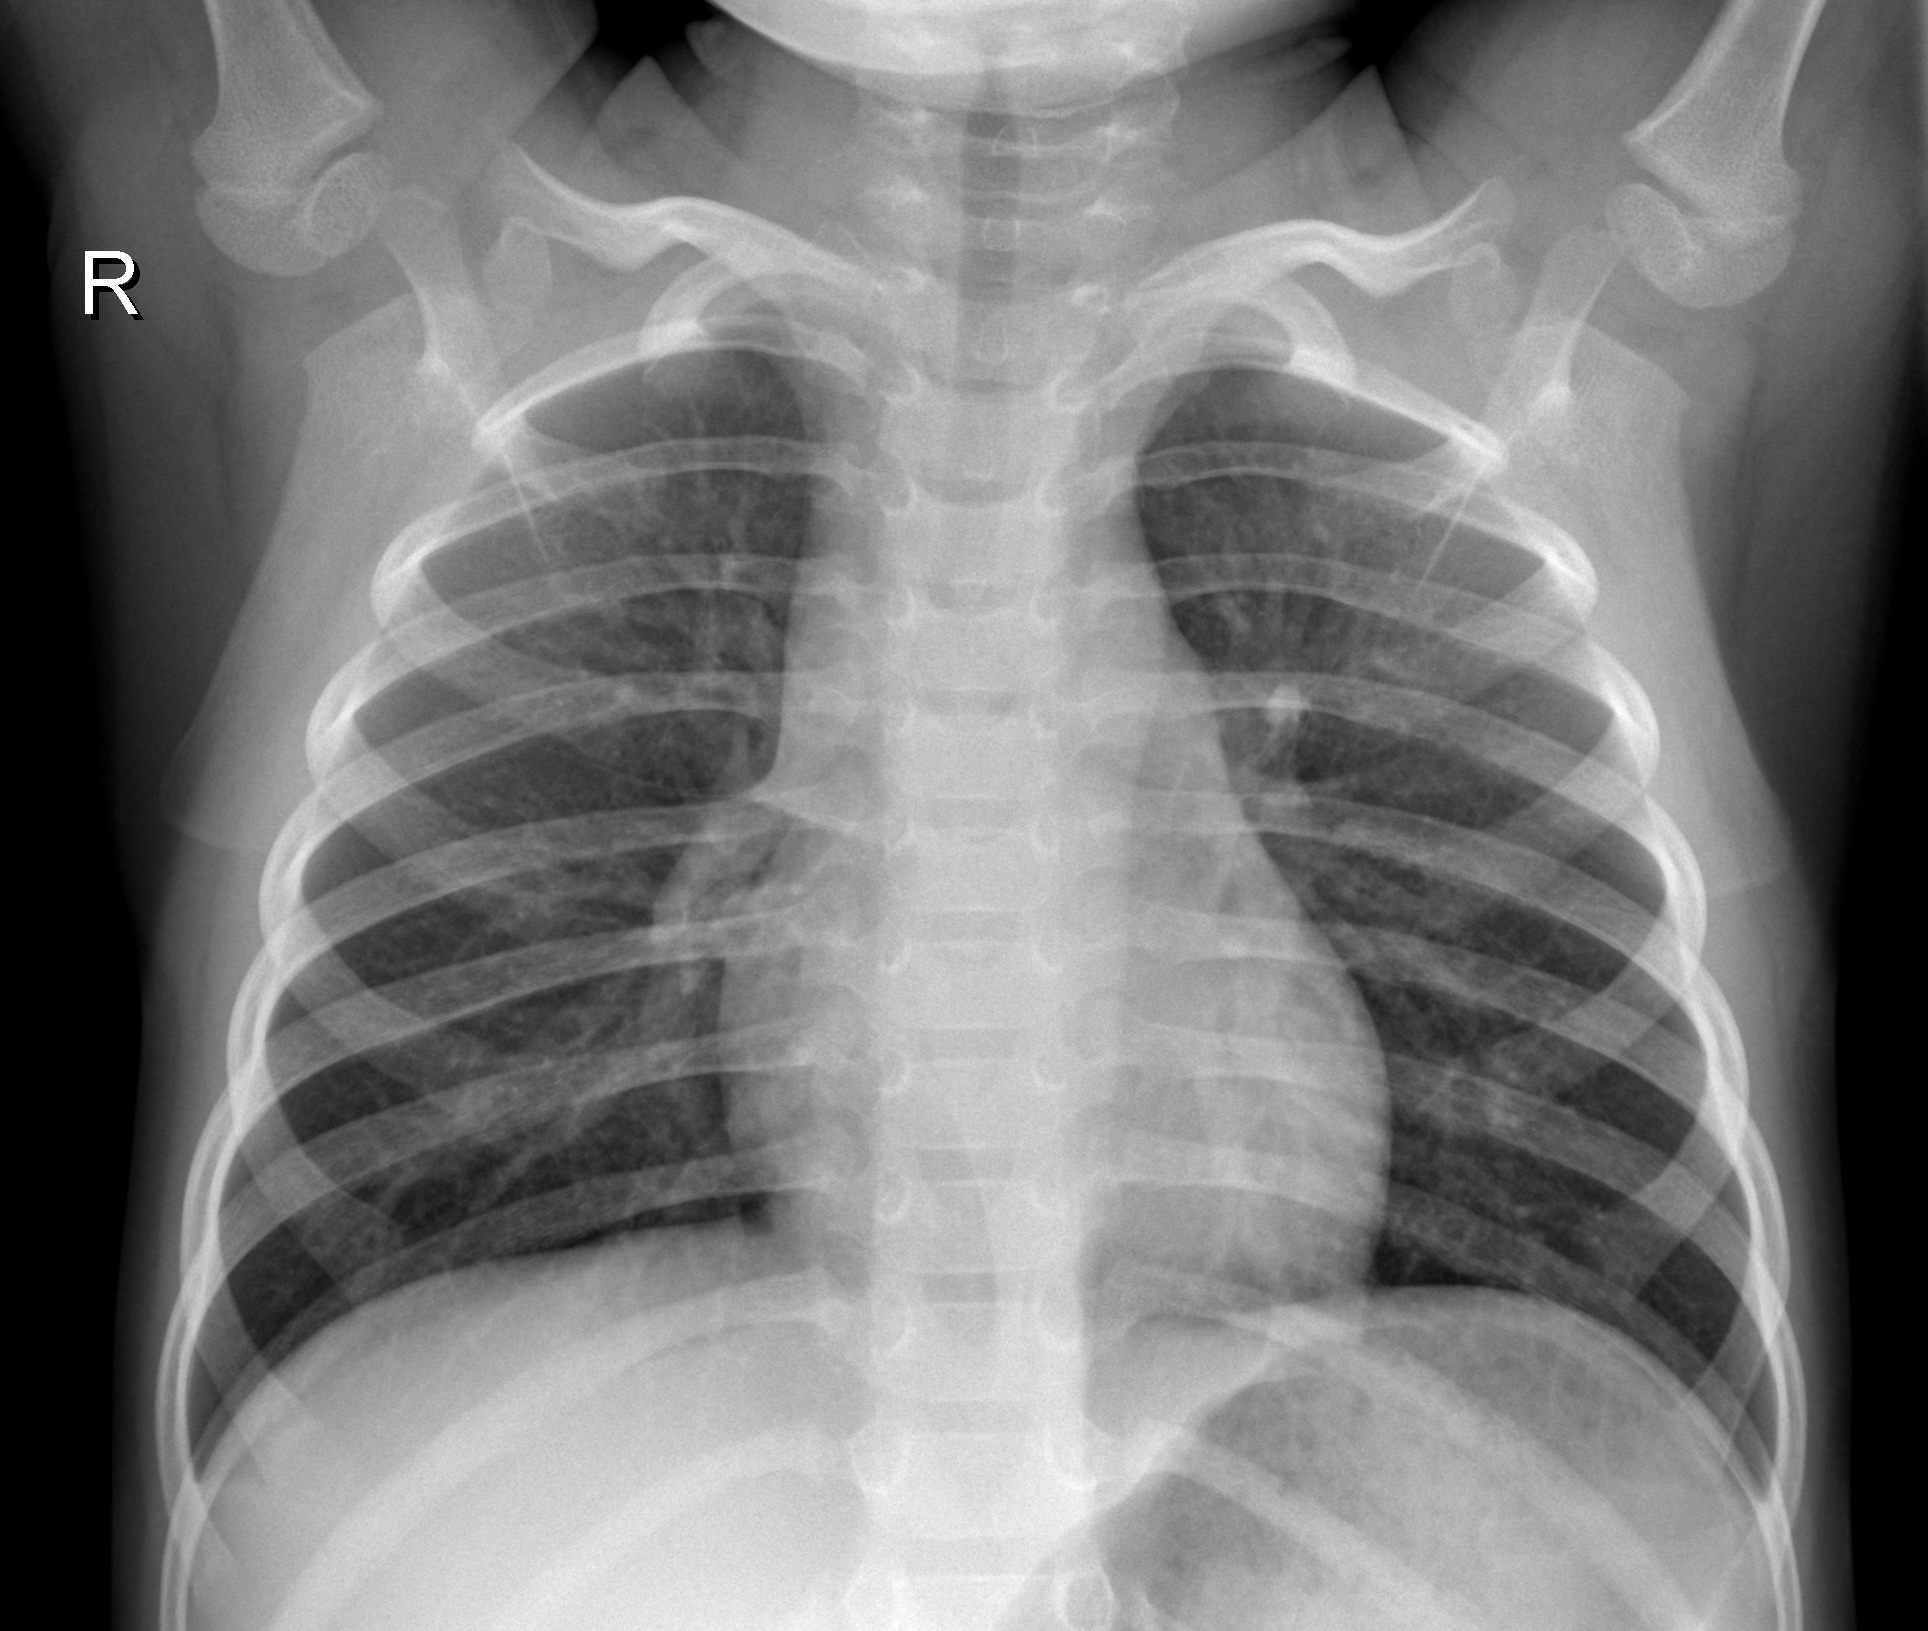
Diagnosis: NORMAL